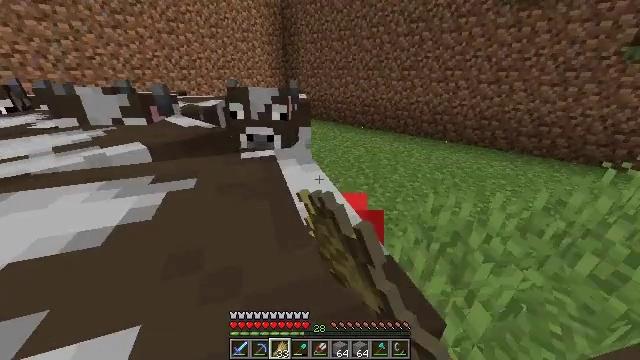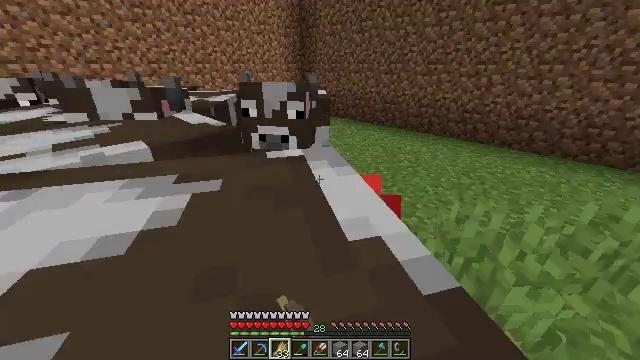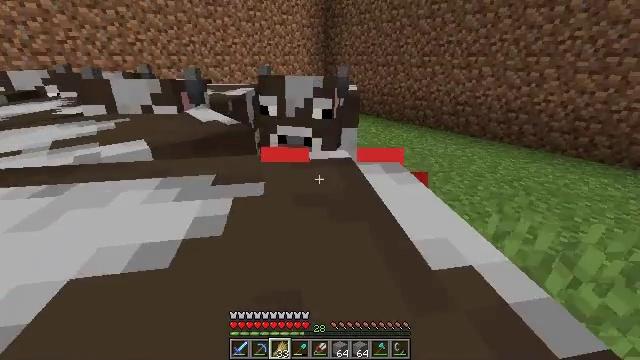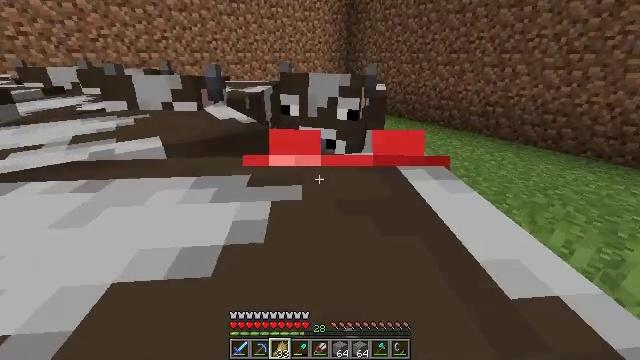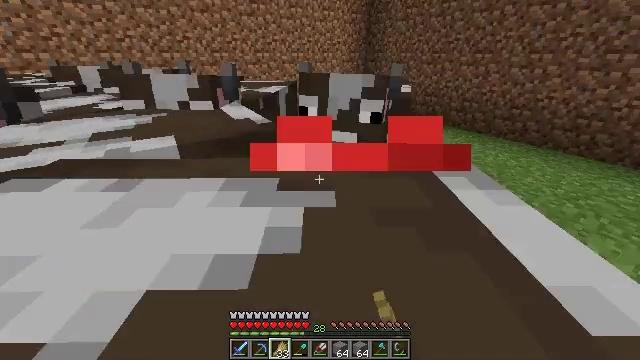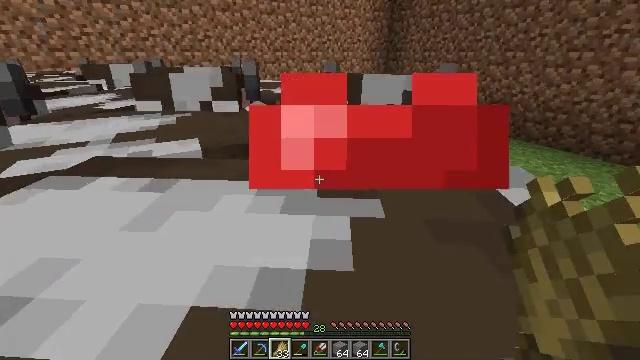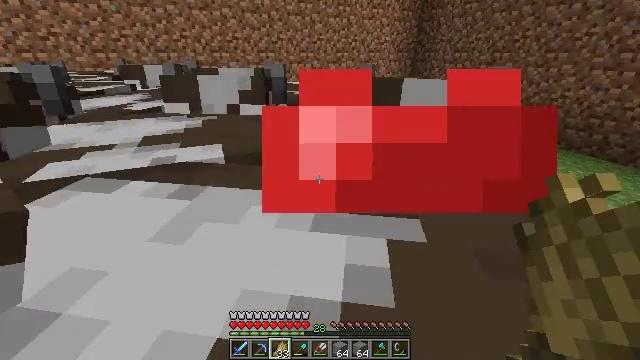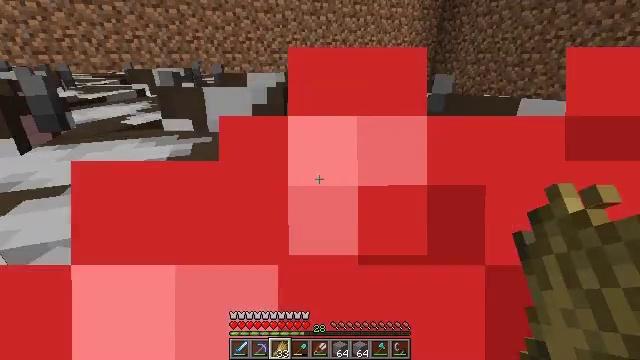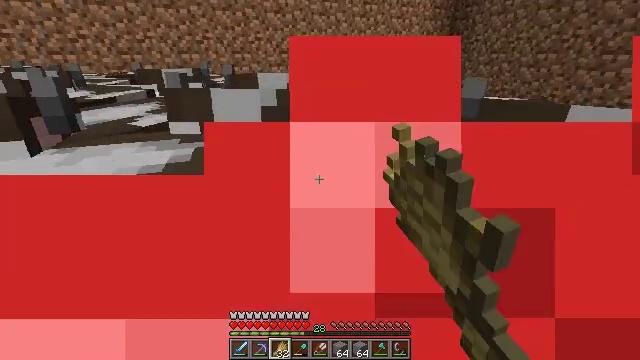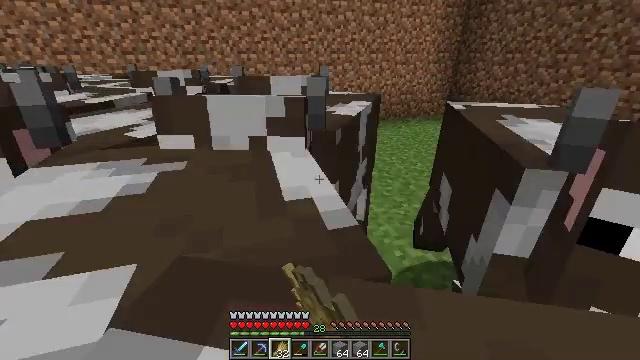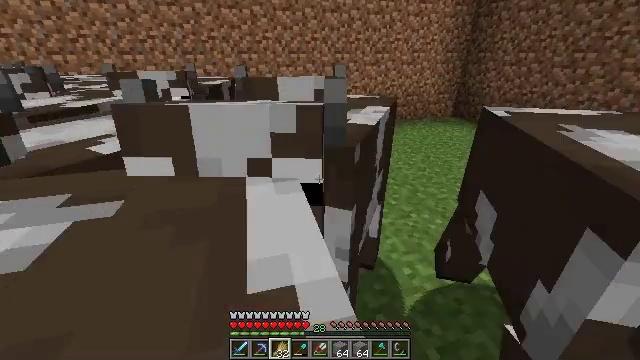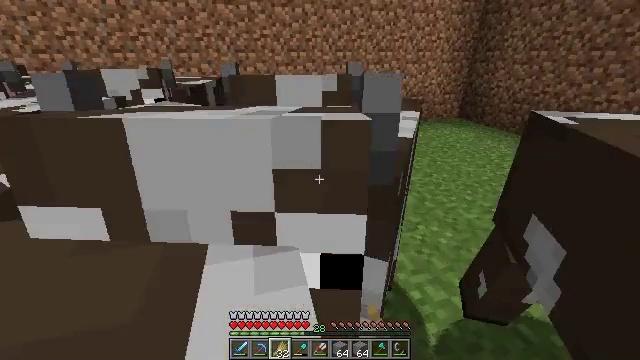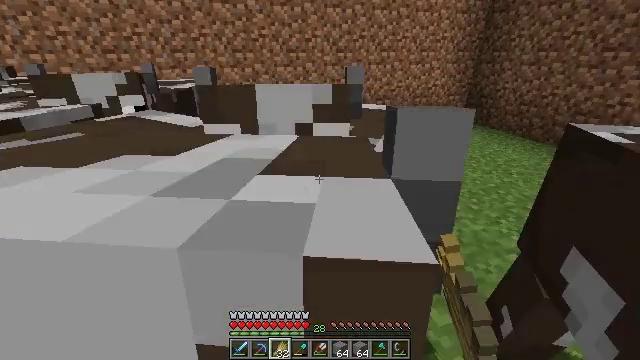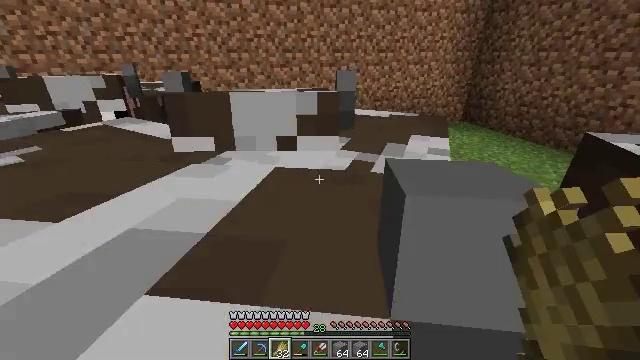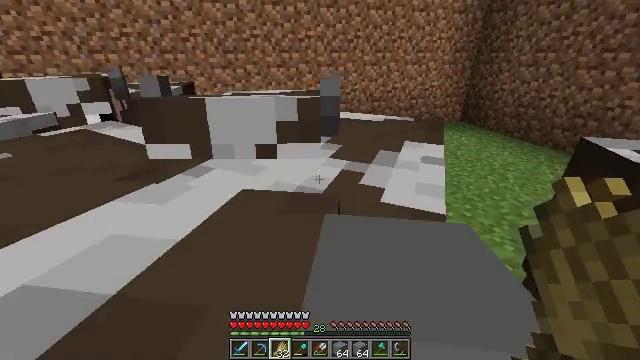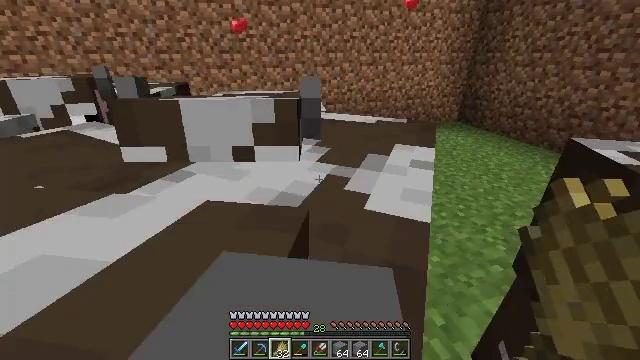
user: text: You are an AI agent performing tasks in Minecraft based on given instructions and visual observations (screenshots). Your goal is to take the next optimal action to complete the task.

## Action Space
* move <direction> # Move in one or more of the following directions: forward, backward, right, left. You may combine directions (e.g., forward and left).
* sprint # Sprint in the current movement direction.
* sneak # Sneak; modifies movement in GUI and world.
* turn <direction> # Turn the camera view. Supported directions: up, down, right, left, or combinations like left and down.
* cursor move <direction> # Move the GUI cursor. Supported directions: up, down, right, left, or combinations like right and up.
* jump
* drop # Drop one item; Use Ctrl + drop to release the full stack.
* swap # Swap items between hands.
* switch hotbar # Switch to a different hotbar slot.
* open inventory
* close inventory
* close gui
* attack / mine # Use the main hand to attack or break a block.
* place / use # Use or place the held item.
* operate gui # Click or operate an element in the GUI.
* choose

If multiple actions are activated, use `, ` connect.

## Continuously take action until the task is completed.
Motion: motion action
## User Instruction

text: Combat the sheep.
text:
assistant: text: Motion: turn left, use / place
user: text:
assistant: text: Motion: turn left, use / place
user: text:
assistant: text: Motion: turn left, use / place
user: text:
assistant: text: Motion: turn left, use / place
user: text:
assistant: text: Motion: turn left, use / place
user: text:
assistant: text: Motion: move forward, turn left, use / place
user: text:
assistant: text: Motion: move forward, turn left, use / place
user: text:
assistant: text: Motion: move forward, turn left, use / place
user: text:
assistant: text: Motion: move forward, turn left, use / place
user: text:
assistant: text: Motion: move forward, use / place
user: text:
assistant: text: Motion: move forward, use / place
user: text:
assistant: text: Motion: use / place
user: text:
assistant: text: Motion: use / place
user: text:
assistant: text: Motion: use / place
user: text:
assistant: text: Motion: use / place
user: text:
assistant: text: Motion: move forward, use / place
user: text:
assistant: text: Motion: move forward, use / place
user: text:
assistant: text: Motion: move forward, turn left, use / place
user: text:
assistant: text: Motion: move forward, turn left, use / place
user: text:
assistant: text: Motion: move forward, turn left, use / place
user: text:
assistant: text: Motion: move forward, turn left, use / place
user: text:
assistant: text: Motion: move forward, turn left, use / place
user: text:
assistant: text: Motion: turn left, use / place
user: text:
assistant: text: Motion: turn left, use / place
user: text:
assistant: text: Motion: move forward, turn left, use / place
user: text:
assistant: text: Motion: move forward, turn left, use / place
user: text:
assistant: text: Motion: move forward, turn left, use / place
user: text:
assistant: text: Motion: move forward, turn left, use / place
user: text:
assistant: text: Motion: move forward, turn left, use / place
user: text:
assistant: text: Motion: move forward, turn left, use / place